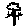
Label: tree